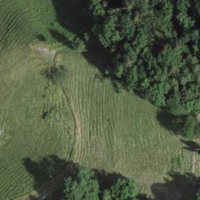
EUNIS habitat code: 41
Species observed at this site:
Primula veris